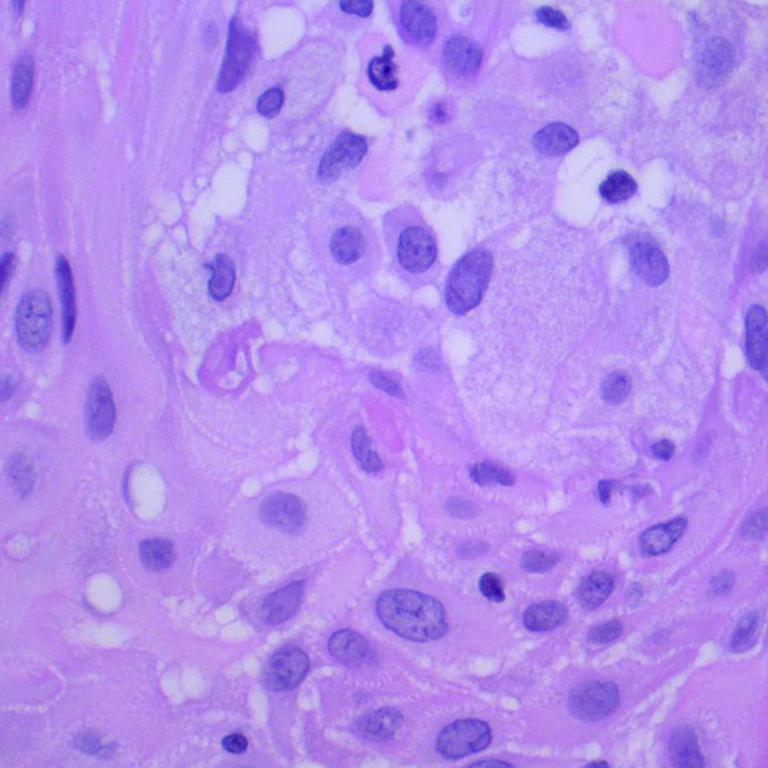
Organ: lung
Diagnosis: squamous carcinomas